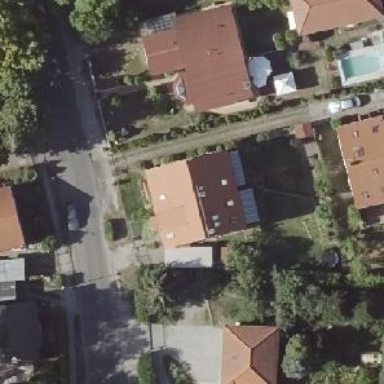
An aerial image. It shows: Detached building.